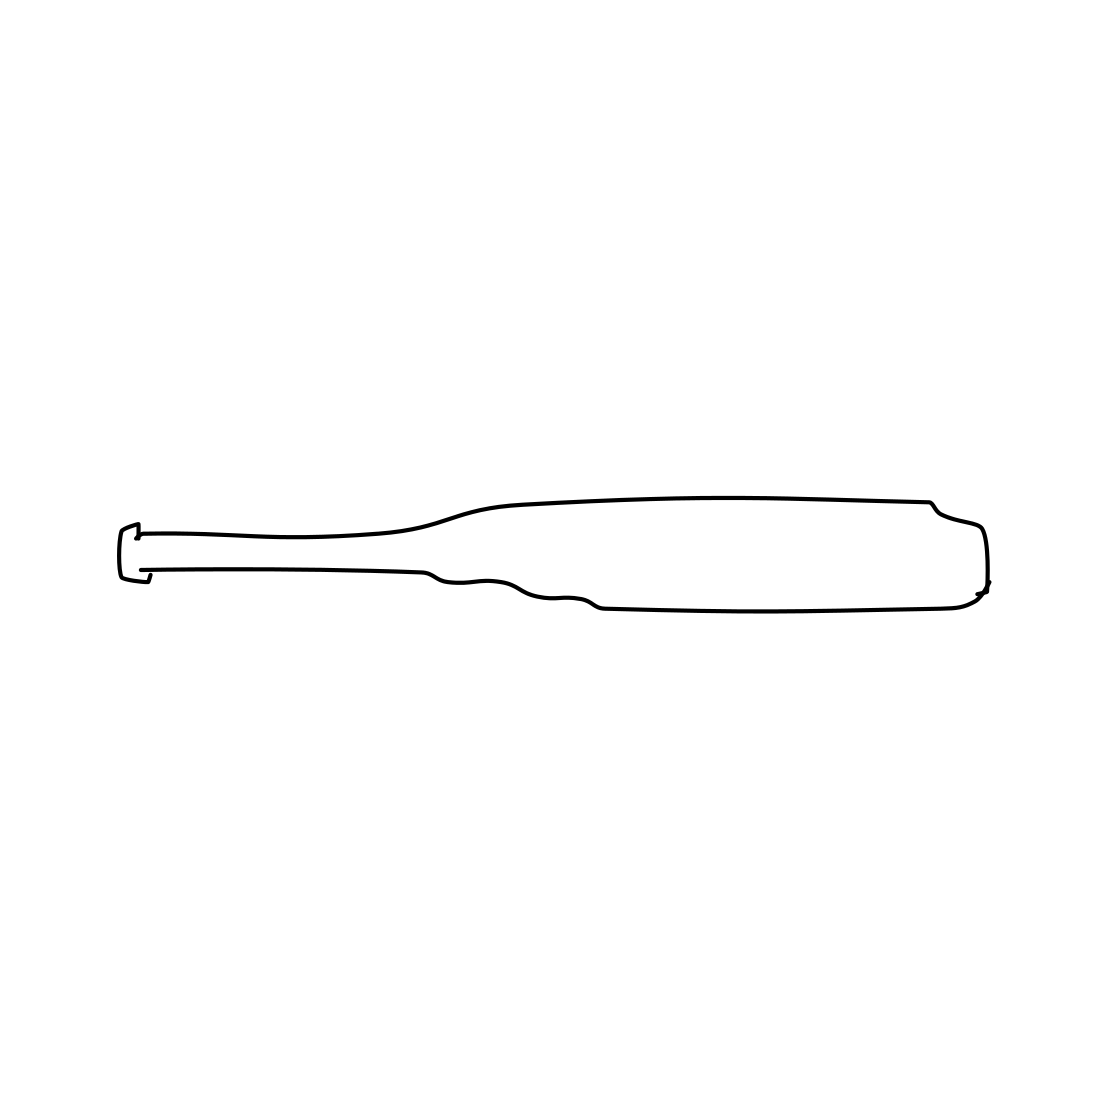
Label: baseball bat